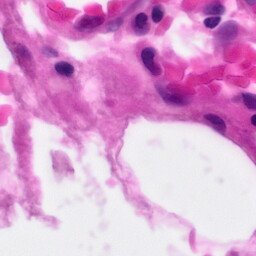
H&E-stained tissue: Pancreatic